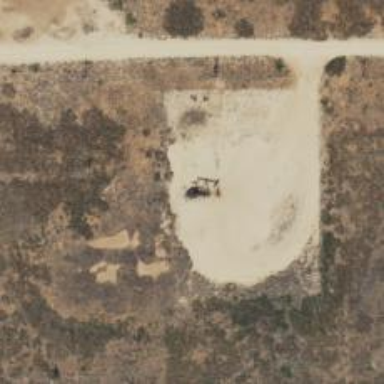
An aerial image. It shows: Petroleum well that is man-made.